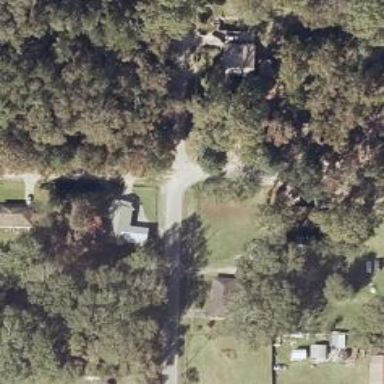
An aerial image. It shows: Residential road.